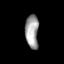
Tissue: skin
Cell type: Fibroblasts
Senescence score: 0.7233
Nuclear area (px): 441
Mean DAPI intensity: 158.683